The image folds the raw vibration samples of a bearing signal into a 2-D grayscale square (signal-to-image encoding). Determine the bearing's health state. Answer with exactly one of: normal, inner_race, outer_race, ball.
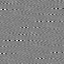
Answer: inner_race